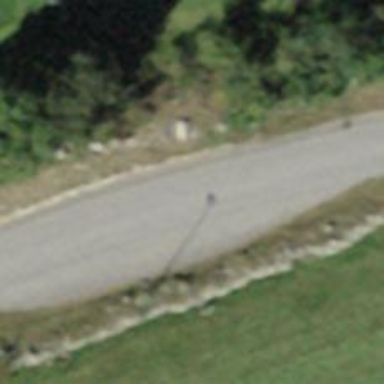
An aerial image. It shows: Passing place on the road.